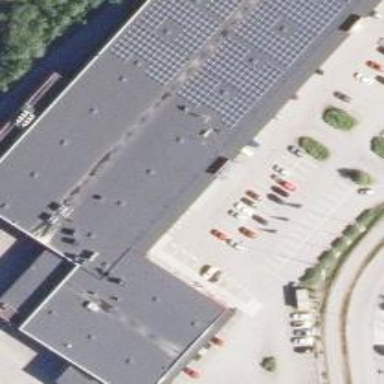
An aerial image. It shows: Supermarket.